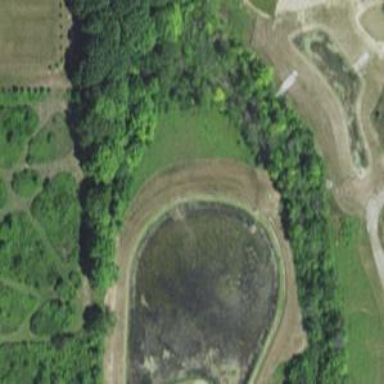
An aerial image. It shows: Pond surrounded by basin.